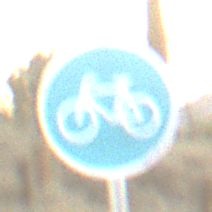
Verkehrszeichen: Radweg
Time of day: SunriseSunset
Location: Outdoor (RoadRail)
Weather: PartlyCloudy
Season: NotSpecified
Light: Natural